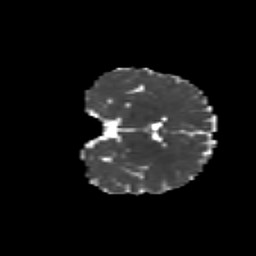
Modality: MD
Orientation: coronal
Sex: female
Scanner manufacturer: siemens
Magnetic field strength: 3 T
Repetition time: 5 s
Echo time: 0.071 s